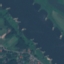
Label: River